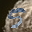
Label: 5